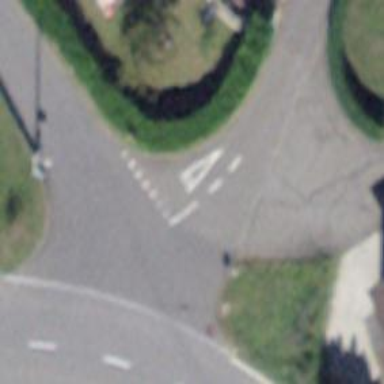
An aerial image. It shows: Road with "give way" sign.